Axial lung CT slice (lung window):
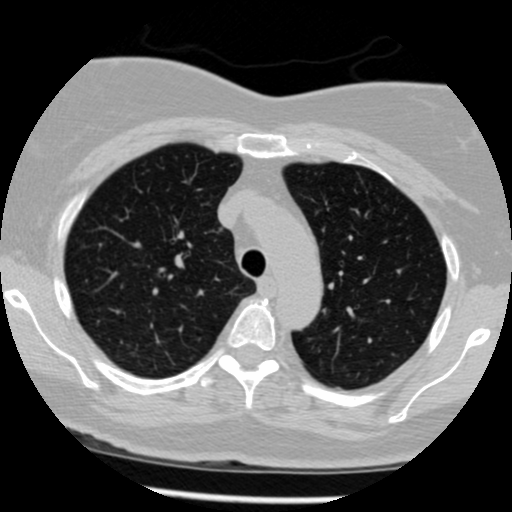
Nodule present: no